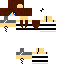
A female human skin with dark skin, wearing brown long hair dressed in a blue hoodie and black pants, featuring a closed mouth.